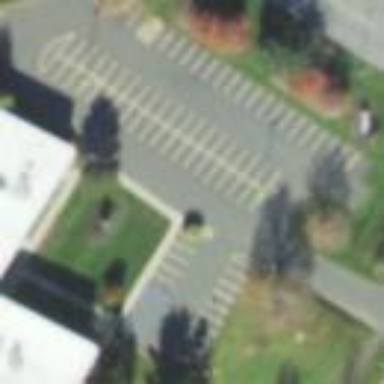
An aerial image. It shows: Parking area.